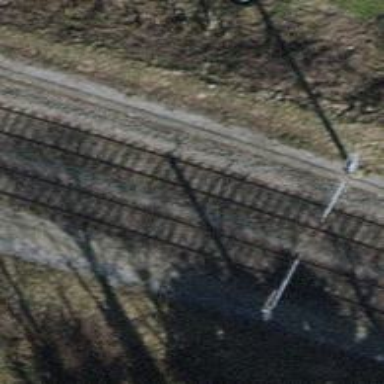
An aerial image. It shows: Single railway track with electrified contact line.